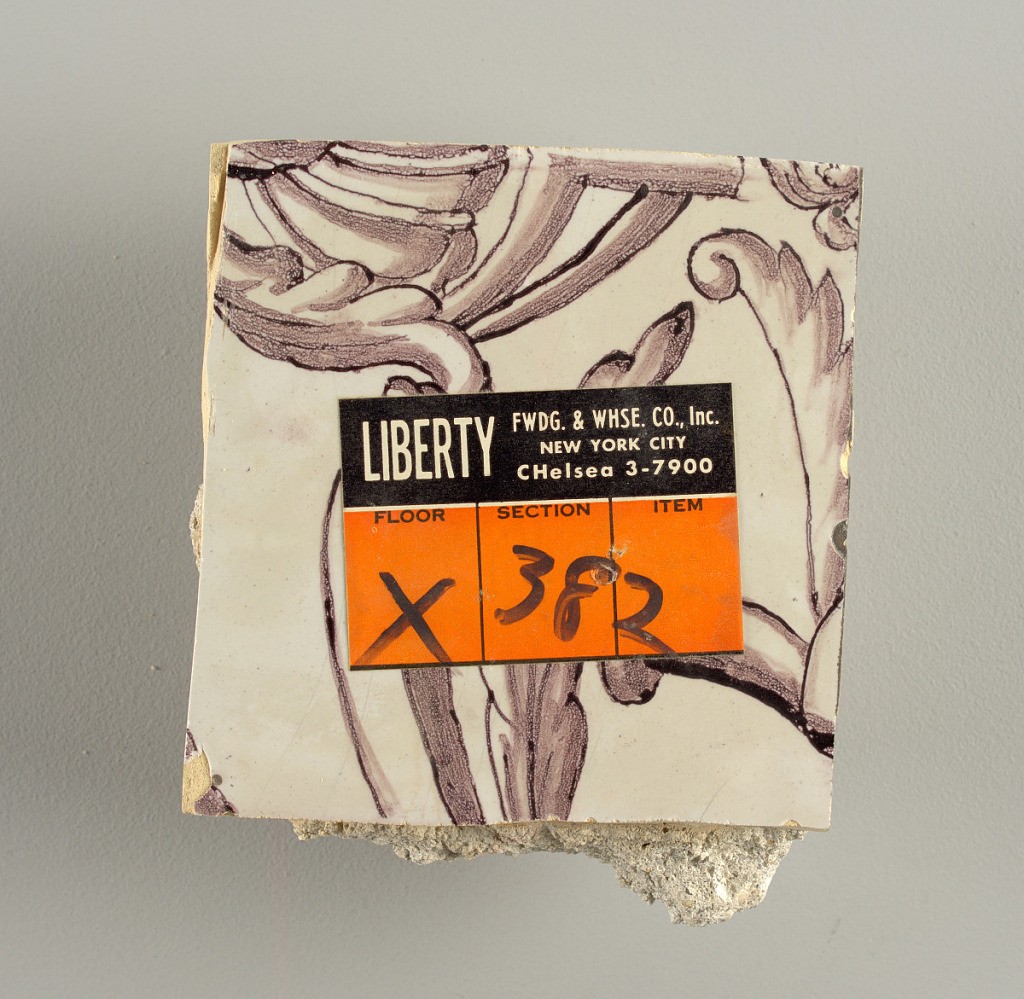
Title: Tile wall facing
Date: ca. 1725
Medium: Tin-glazed earthenware, underglaze
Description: Horizontal rectangle.  Thirty tiles wide and twenty-three tiles high with opening for fireplace eleven tiles wide and ten high.  Foliage arabesques disposed about three vertical axes from which are emphazised by urns at center and right, and at left by the figure of a standing woman carrying an infant on her arm and accompanied by two children.